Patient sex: F
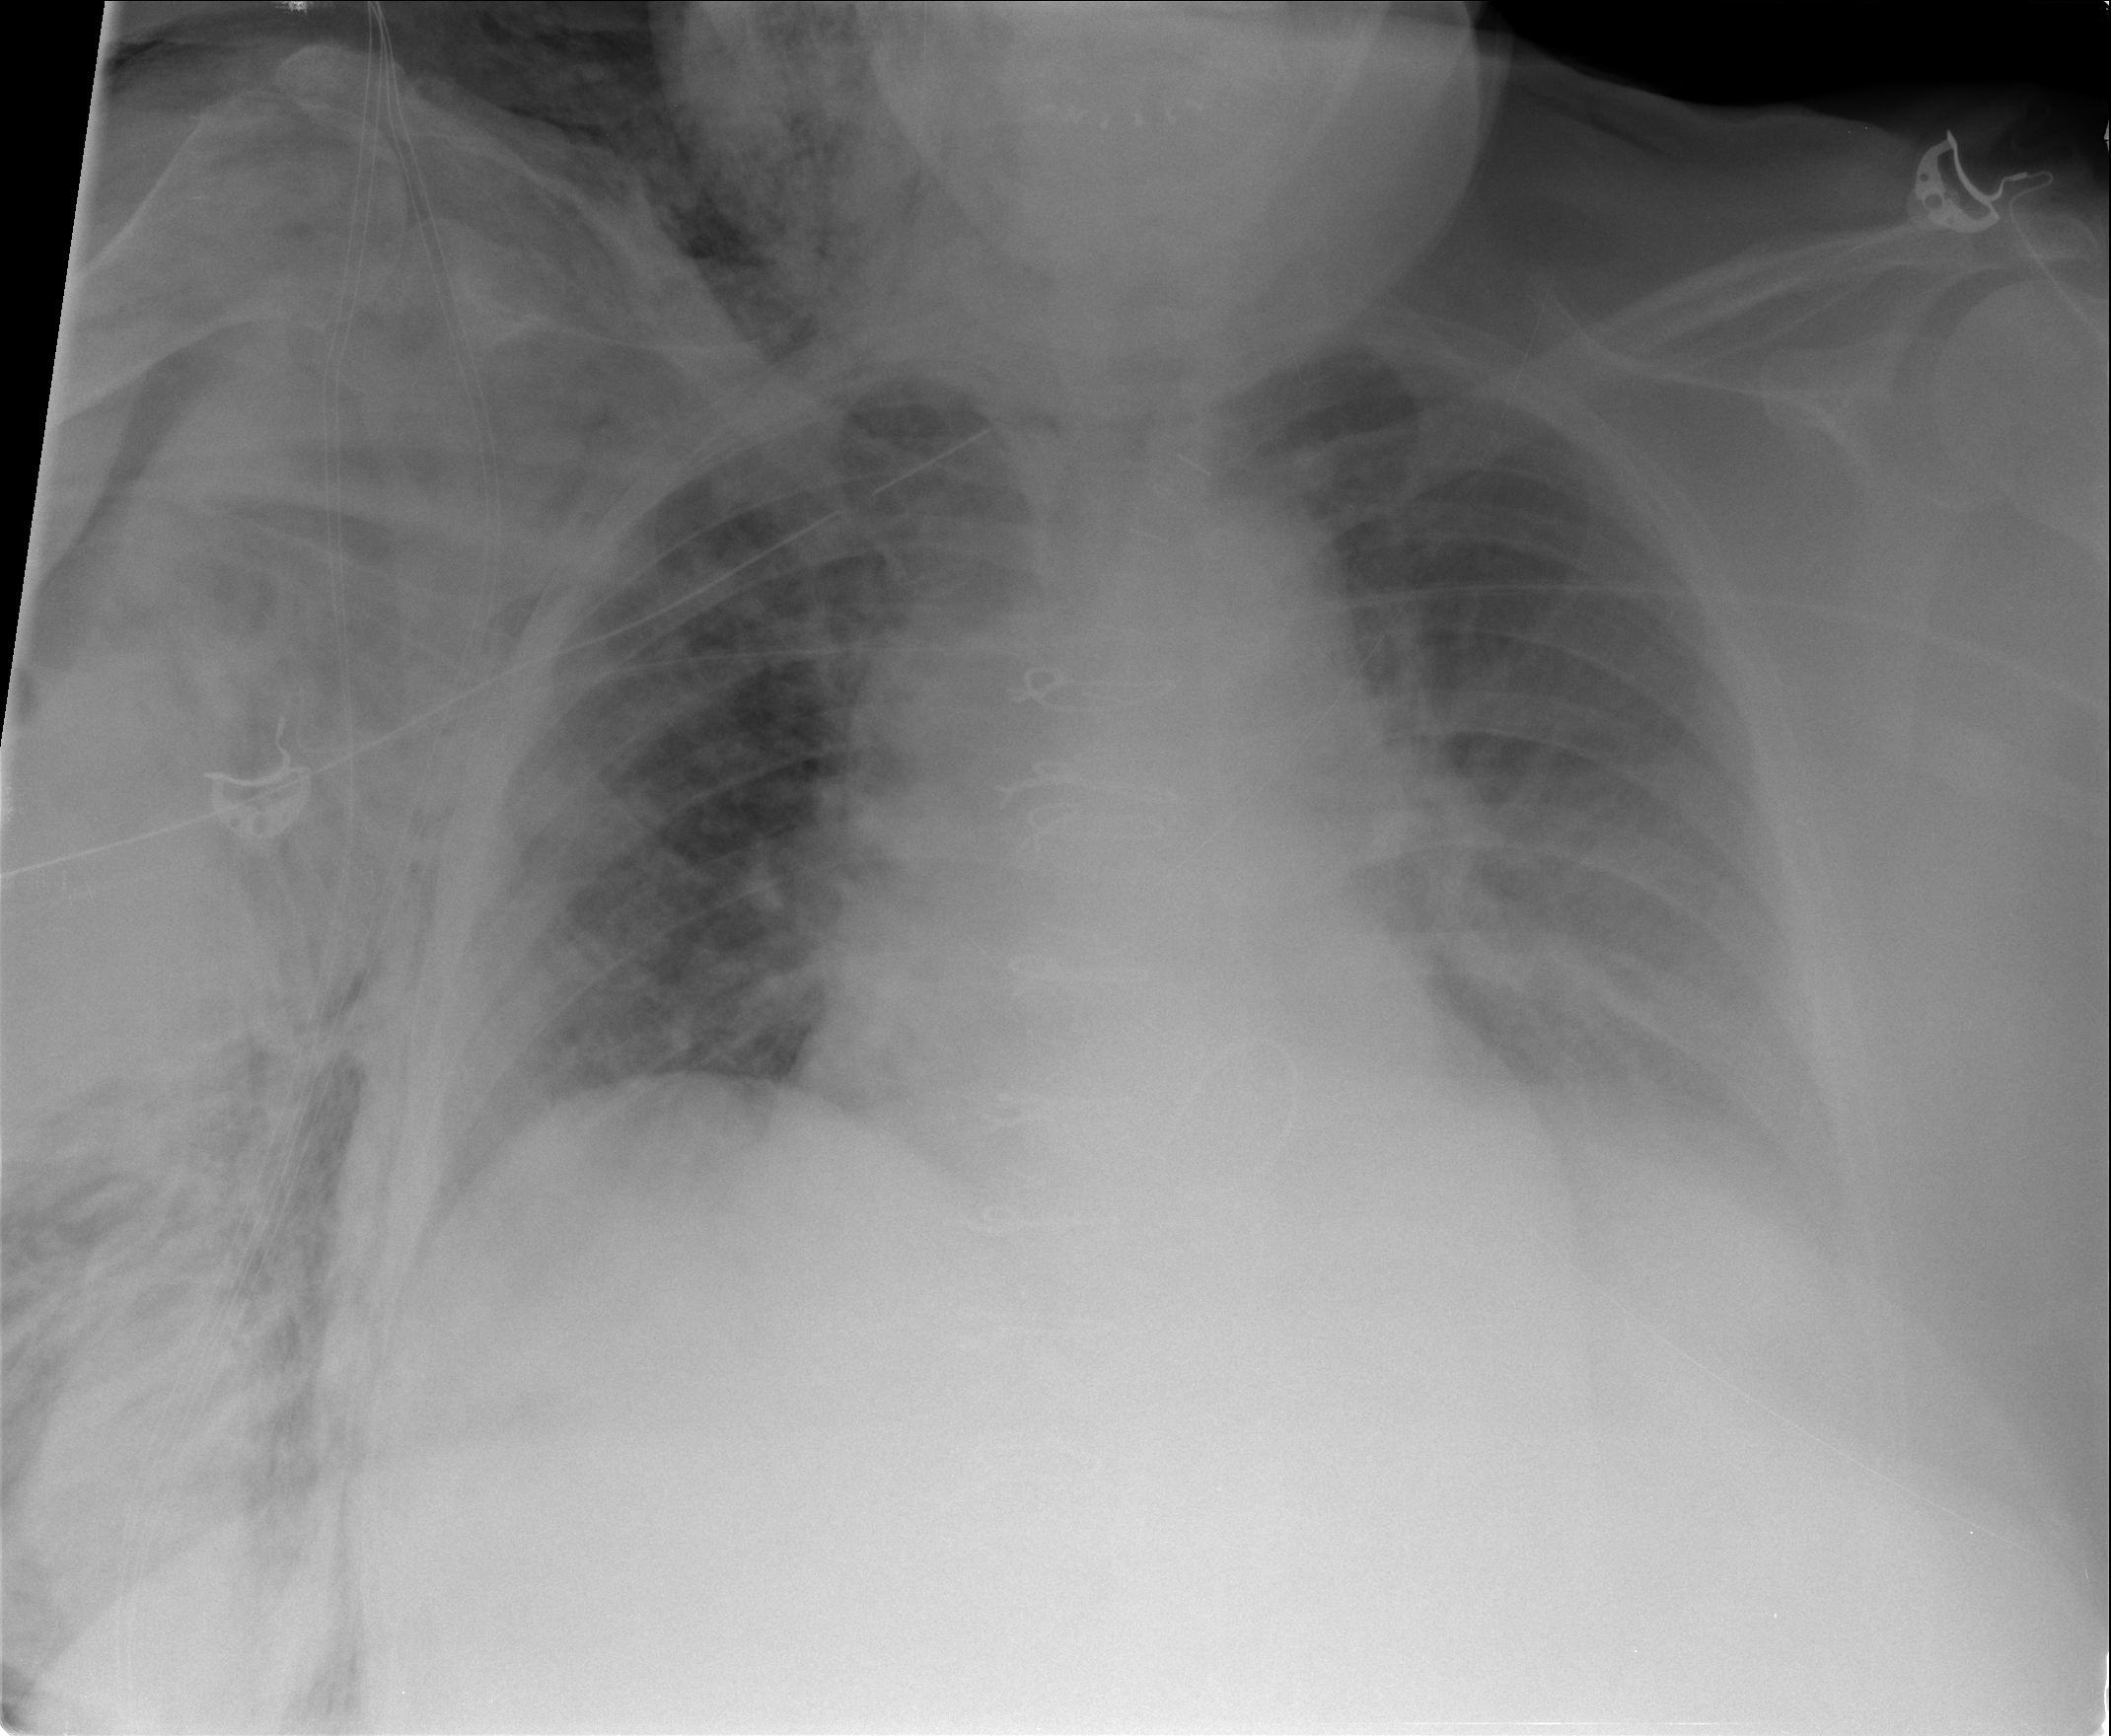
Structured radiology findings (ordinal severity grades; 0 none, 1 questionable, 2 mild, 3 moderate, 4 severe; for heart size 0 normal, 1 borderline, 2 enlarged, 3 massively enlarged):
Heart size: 0
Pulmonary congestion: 0
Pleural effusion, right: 0
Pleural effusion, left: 2
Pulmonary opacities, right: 0
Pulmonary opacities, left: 0
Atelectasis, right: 0
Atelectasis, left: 2